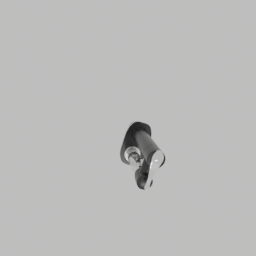
Label: appliances